Question: I'm having some issues with 'Autolayout' on for a keyboard extension.
At first it worked fine, but then suddenly started spitting out a number of errors regardless of the width of the screen. I didn't change anything, I even tried deleting the app, cleaning the project, and laying out everything from scratch.
This is my layout:
'''
| - 8 - (50) - >=8 - (130) - 8 - (130) - 8 - |
priority (50) = 750, everything else = 1000
'''
- '8 point space between the superview and button 1''width of 50, but a priority of 750'- '8 point or greater space between button 1 and button 2''width of 130'- '8 point space between button 2 and button 3''width of 130'- '8 point space between button 3 and the superview'

This is somehow causing a problem on not only the wide screen, but also the wide screen and wide screen.
As far as I see, there shouldn't be any problems as the max width of the items is (8+50+8+130+8+130+8) . This is less than both the screens. On the , I solve this by breaking the , so the total is .
It looks fine on both the simulator and device, however the console spits out a number of 'Unable to simultaneously satisfy constraints' errors (3 to be exact).
Here's the log:
'''
1: (
"<NSLayoutConstraint:0x1740954a0 H:[UIButton:0x137e0cb80'Last sentence'(130)]>",
"<NSLayoutConstraint:0x1740955e0 H:[UIButton:0x137e0cda0'Pasteboard'(130)]>",
"<NSLayoutConstraint:0x174095810 H:|-(8)-[UIButton:0x137d0ba60] (Names: '|':UIView:0x137e0c1b0 )>",
"<NSLayoutConstraint:0x1740958b0 H:[UIButton:0x137d0ba60]-(>=8)-[UIButton:0x137e0cda0'Pasteboard']>",
"<NSLayoutConstraint:0x174095950 H:[UIButton:0x137e0cda0'Pasteboard']-(8)-[UIButton:0x137e0cb80'Last sentence']>",
"<NSLayoutConstraint:0x1740959f0 H:[UIButton:0x137e0cb80'Last sentence']-(8)-| (Names: '|':UIView:0x137e0c1b0 )>",
"<NSLayoutConstraint:0x170094ff0 'UIView-Encapsulated-Layout-Width' H:[UIView:0x137e0c1b0(55)]>"
)
Will attempt to recover by breaking constraint <NSLayoutConstraint:0x1740955e0 H:[UIButton:0x137e0cda0'Pasteboard'(130)]>
2: (
"<NSLayoutConstraint:0x1740954a0 H:[UIButton:0x137e0cb80'Last sentence'(130)]>",
"<NSLayoutConstraint:0x174095810 H:|-(8)-[UIButton:0x137d0ba60] (Names: '|':UIView:0x137e0c1b0 )>",
"<NSLayoutConstraint:0x1740958b0 H:[UIButton:0x137d0ba60]-(>=8)-[UIButton:0x137e0cda0'Pasteboard']>",
"<NSLayoutConstraint:0x174095950 H:[UIButton:0x137e0cda0'Pasteboard']-(8)-[UIButton:0x137e0cb80'Last sentence']>",
"<NSLayoutConstraint:0x1740959f0 H:[UIButton:0x137e0cb80'Last sentence']-(8)-| (Names: '|':UIView:0x137e0c1b0 )>",
"<NSLayoutConstraint:0x170094ff0 'UIView-Encapsulated-Layout-Width' H:[UIView:0x137e0c1b0(55)]>"
)
Will attempt to recover by breaking constraint <NSLayoutConstraint:0x1740954a0 H:[UIButton:0x137e0cb80'Last sentence'(130)]>
3: (
"<NSLayoutConstraint:0x174095810 H:|-(8)-[UIButton:0x137d0ba60] (Names: '|':UIView:0x137e0c1b0 )>",
"<NSLayoutConstraint:0x1740958b0 H:[UIButton:0x137d0ba60]-(>=8)-[UIButton:0x137e0cda0'Pasteboard']>",
"<NSLayoutConstraint:0x174095950 H:[UIButton:0x137e0cda0'Pasteboard']-(8)-[UIButton:0x137e0cb80'Last sentence']>",
"<NSLayoutConstraint:0x1740959f0 H:[UIButton:0x137e0cb80'Last sentence']-(8)-| (Names: '|':UIView:0x137e0c1b0 )>",
"<NSLayoutConstraint:0x170094ff0 'UIView-Encapsulated-Layout-Width' H:[UIView:0x137e0c1b0(0)]>"
)
Will attempt to recover by breaking constraint <NSLayoutConstraint:0x1740958b0 H:[UIButton:0x137d0ba60]-(>=8)-[UIButton:0x137e0cda0'Pasteboard']>
'''
I've been scratching my head with this all evening. Do you guys have any suggestions?
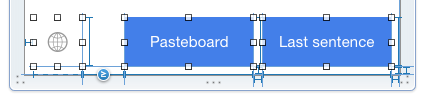
Answer: For whatever reason, the superview is, at least temporarily, only 55 points wide. From the log you quoted:
'''
"<NSLayoutConstraint:0x174095810 H:|-(8)-[UIButton:0x137d0ba60] (Names: '|':UIView:0x137e0c1b0 )>",
...
"<NSLayoutConstraint:0x1740959f0 H:[UIButton:0x137e0cb80'Last sentence']-(8)-| (Names: '|':UIView:0x137e0c1b0 )>",
"<NSLayoutConstraint:0x170094ff0 'UIView-Encapsulated-Layout-Width' H:[UIView:0x137e0c1b0(55)]>"
'''
So, '|' (the superview's edges) is 'UIView:0x137e0c1b0' and that's constrained to 55 points wide ('UIView:0x137e0c1b0(55)').
That view is presumably controlled by the frameworks. You need to accommodate it having any arbitrary width (even 0, as in the last exception). To do that, make one of the horizontal spacing constraints very high, but not required, priority, such as 950. That way, it will hold if it possibly can, but be broken without causing an exception if it has to be. The obvious choice is the constraint to the superview's trailing edge.
The cases where the superview is narrower than the screen are presumably when the view hierarchy is being put together, before it's shown. So, allowing the constraint to be broken at that time won't affect any actually-visible layout.